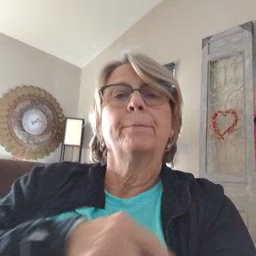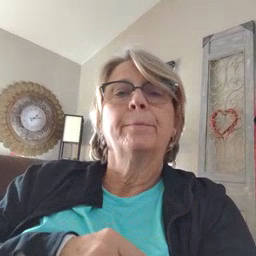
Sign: arm